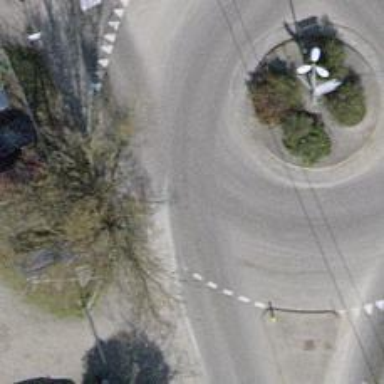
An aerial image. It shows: Secondary road with asphalt surface leading to roundabout.